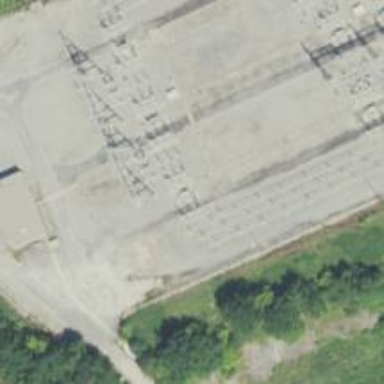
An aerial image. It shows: Switch for power supply.